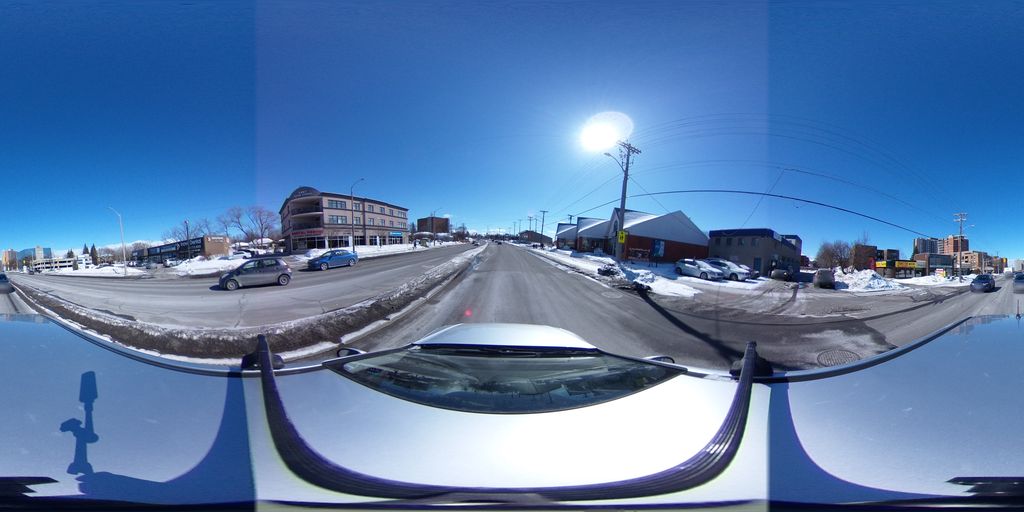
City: ottawa-gatineau